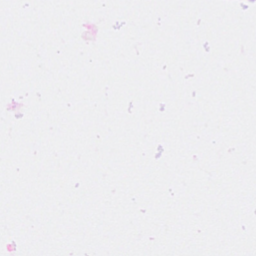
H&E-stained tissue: Breast